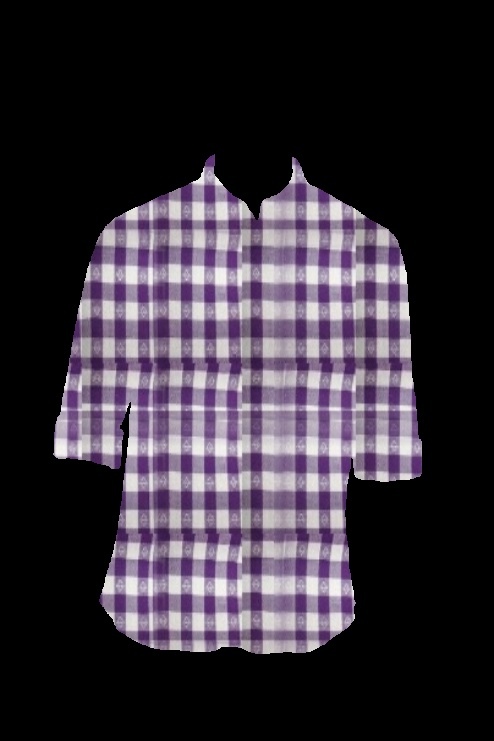
purple gingham button up tee